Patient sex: M
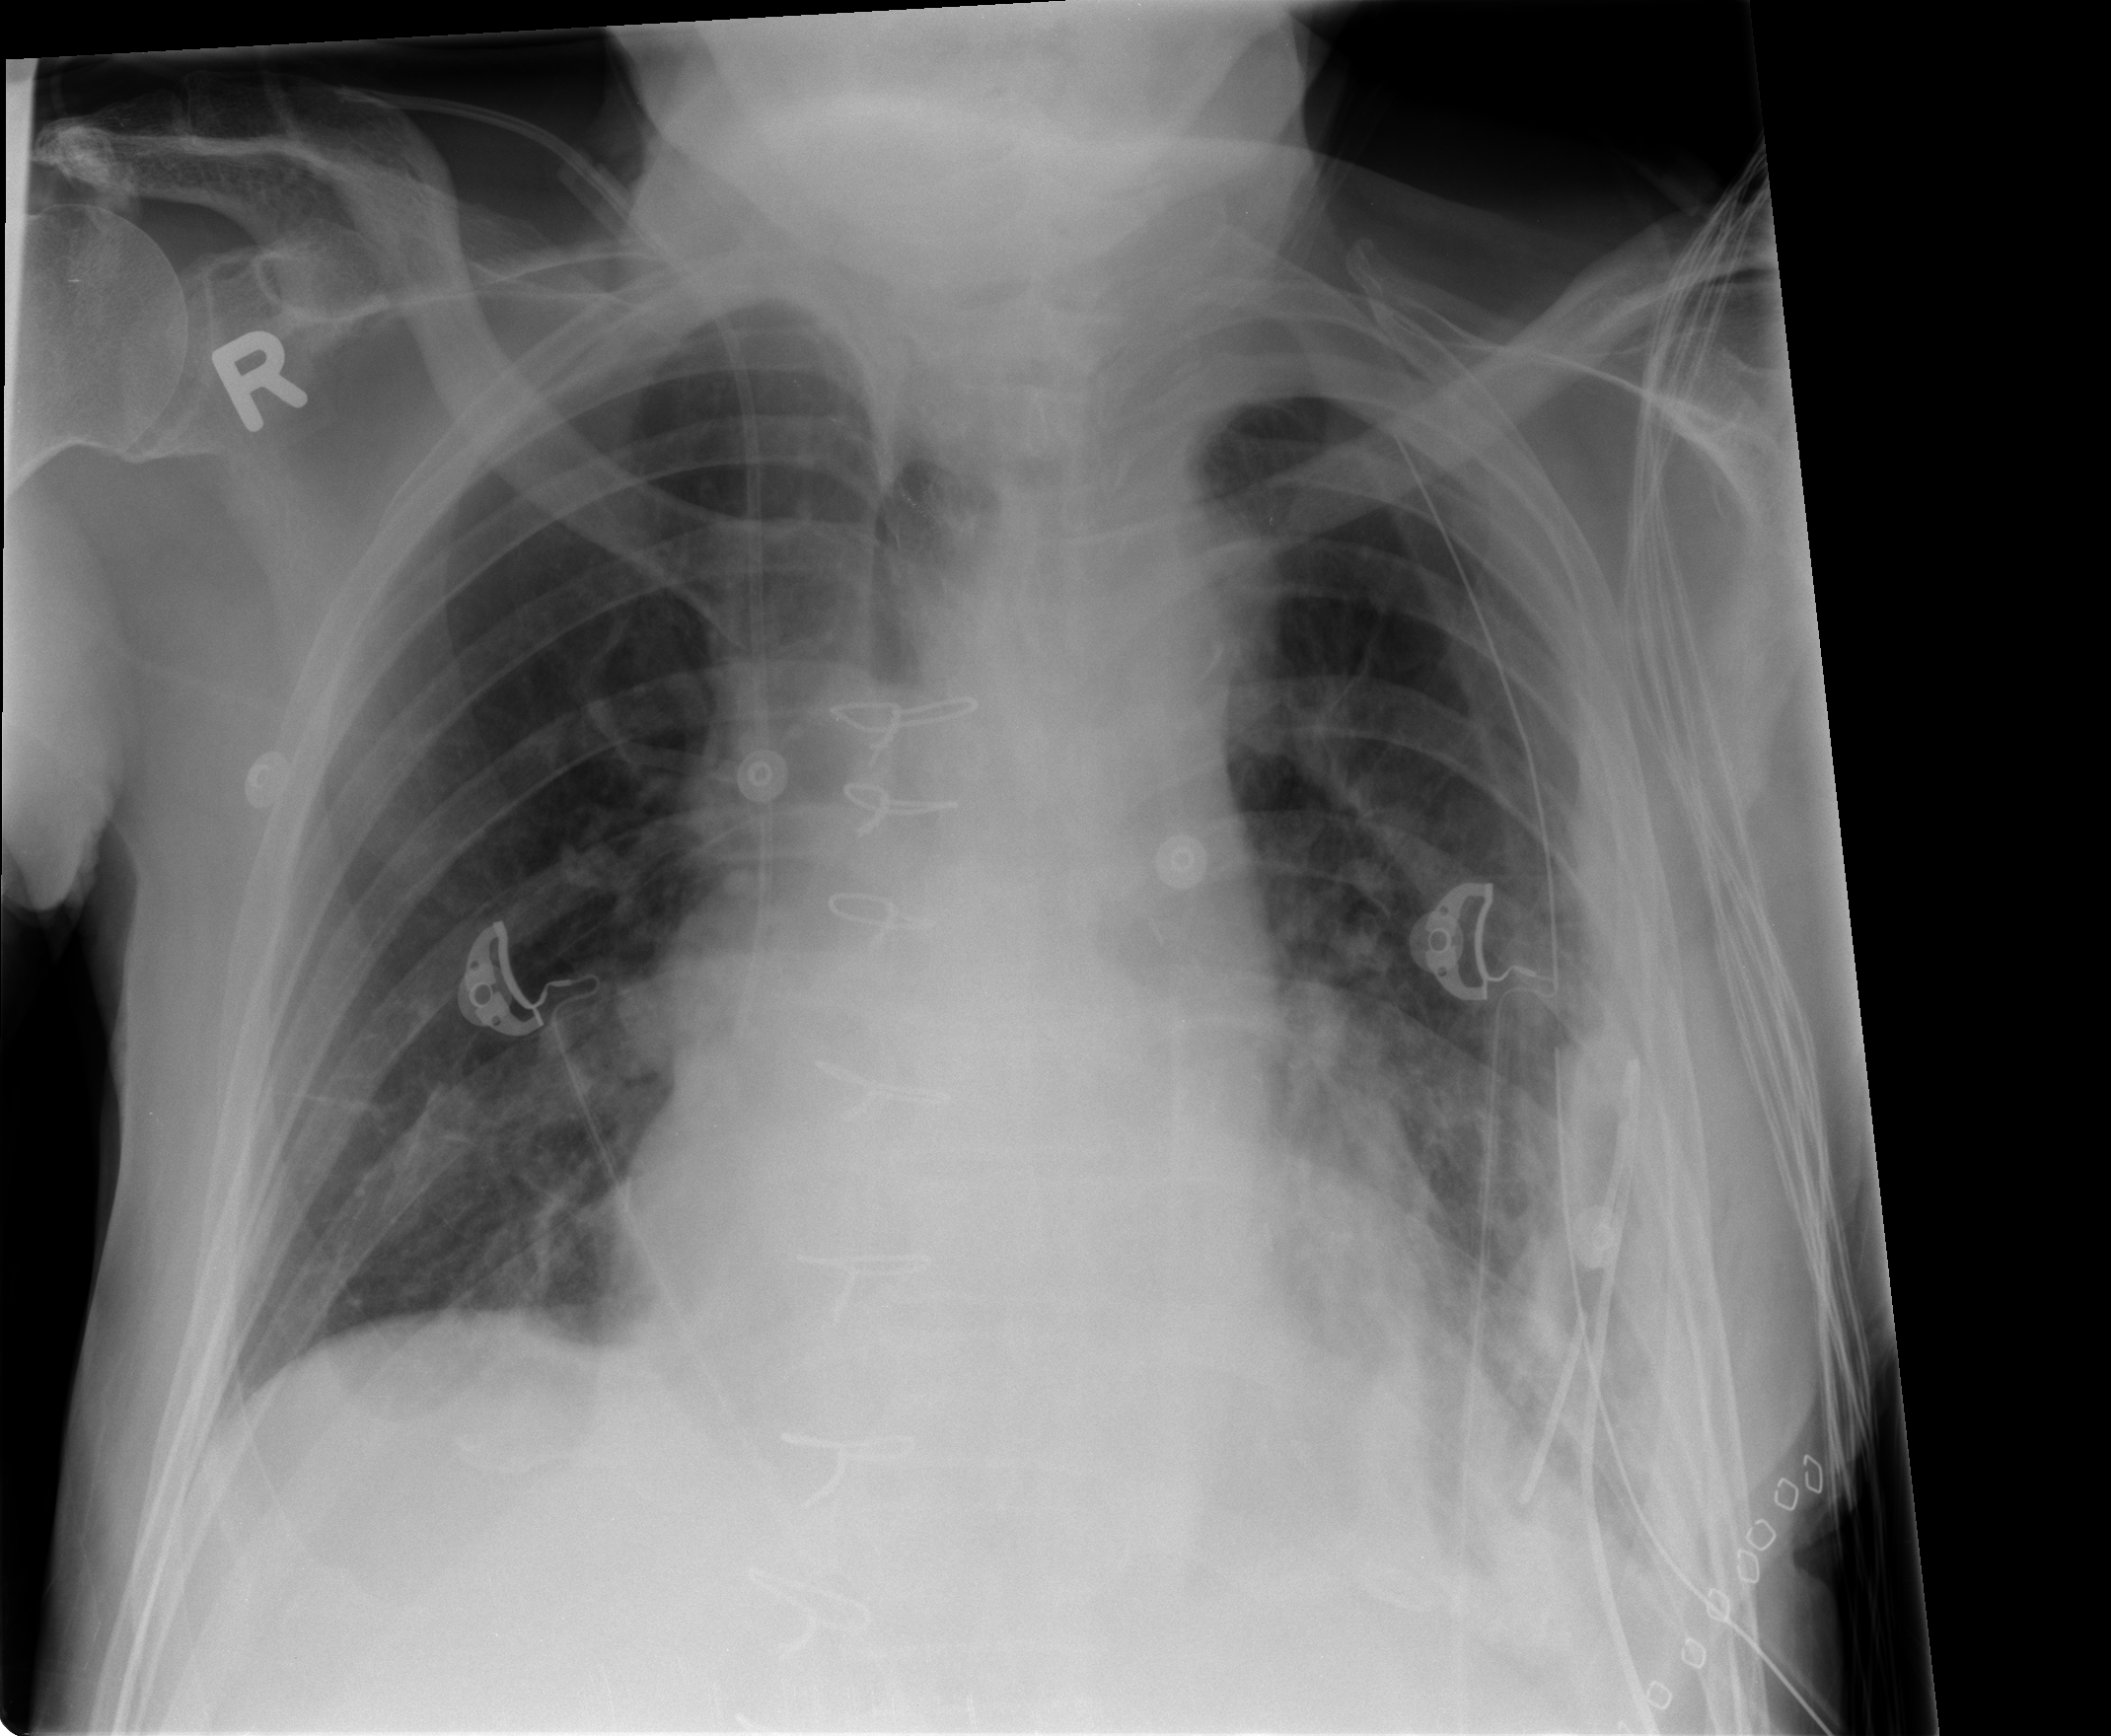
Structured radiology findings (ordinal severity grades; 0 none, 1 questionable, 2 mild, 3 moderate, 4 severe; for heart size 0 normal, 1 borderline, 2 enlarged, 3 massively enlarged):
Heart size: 2
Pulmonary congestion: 0
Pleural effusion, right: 0
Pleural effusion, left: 1
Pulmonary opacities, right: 0
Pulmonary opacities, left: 2
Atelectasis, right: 0
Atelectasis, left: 2